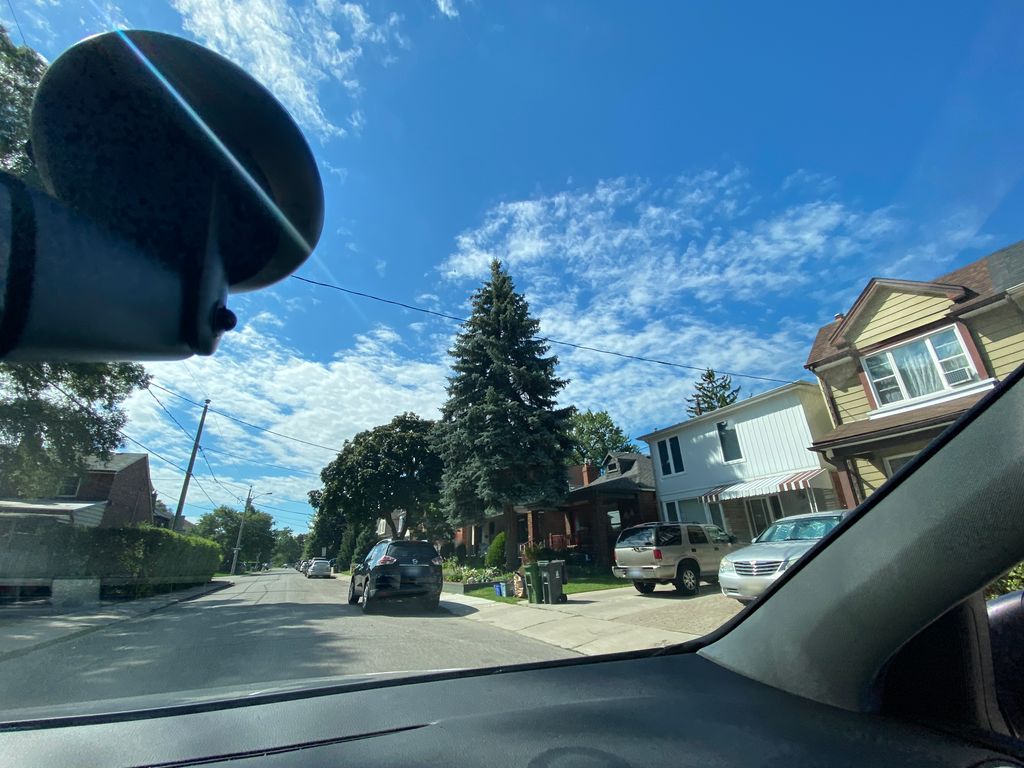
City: toronto